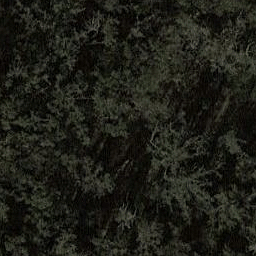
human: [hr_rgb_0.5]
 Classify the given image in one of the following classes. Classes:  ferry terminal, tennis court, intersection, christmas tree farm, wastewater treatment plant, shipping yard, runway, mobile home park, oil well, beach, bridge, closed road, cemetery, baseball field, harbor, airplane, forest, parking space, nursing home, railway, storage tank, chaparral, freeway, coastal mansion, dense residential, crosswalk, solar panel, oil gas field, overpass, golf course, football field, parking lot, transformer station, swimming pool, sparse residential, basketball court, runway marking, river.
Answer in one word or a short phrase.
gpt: forest